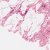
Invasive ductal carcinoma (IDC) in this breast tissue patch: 0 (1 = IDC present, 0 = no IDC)